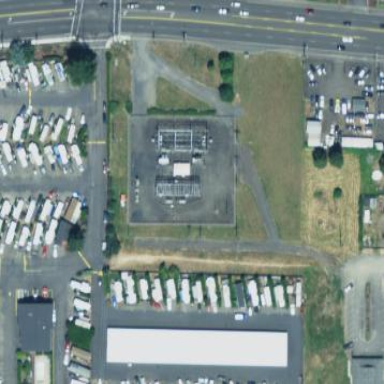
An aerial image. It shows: Outdoor distribution substation protected by fence.